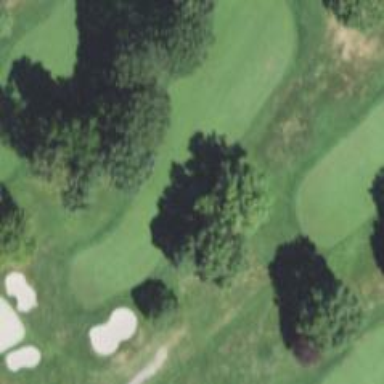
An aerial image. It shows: Golf hole.